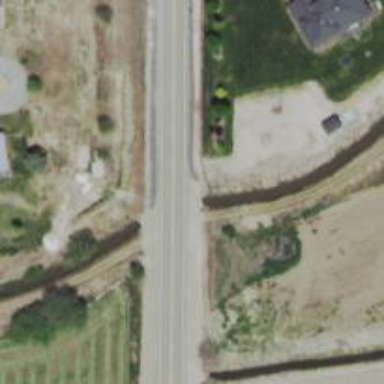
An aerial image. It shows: Secondary road crossing bridge.